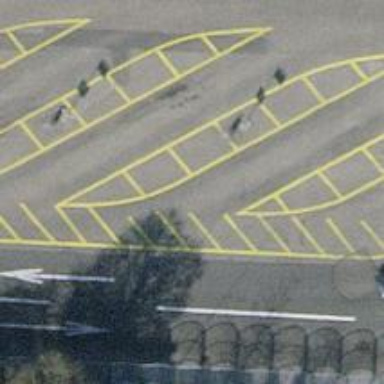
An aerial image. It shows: Bus stop with stop position for public transport.